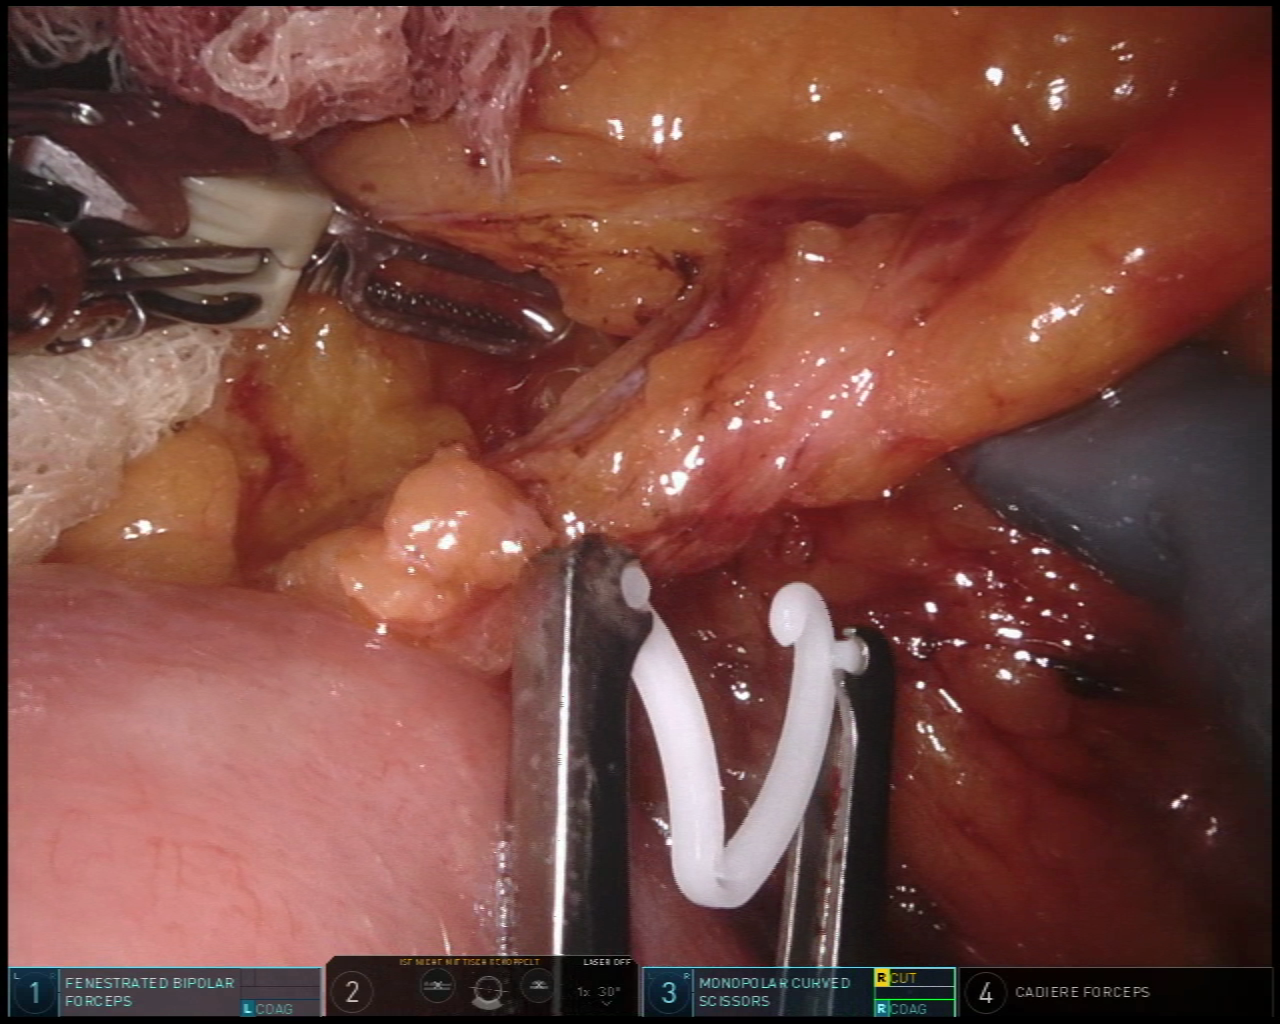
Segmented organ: small_intestine
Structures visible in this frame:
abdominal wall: no
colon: no
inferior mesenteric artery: no
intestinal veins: no
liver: no
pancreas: no
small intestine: yes
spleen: no
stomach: no
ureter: no
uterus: no
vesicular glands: no